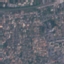
Land use / land cover: Residential